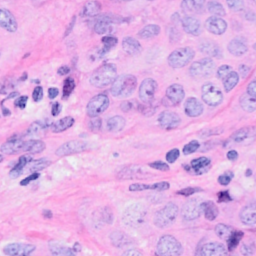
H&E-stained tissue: Breast